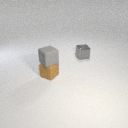
small brown rubber cube below small gray rubber cube